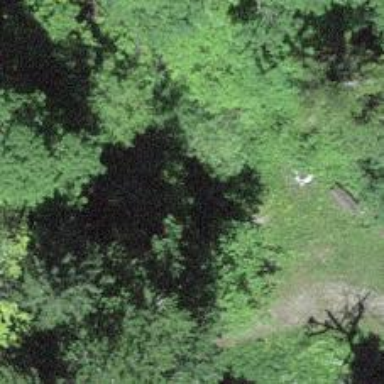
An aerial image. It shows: Brown bench in the vicinity.